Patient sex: M
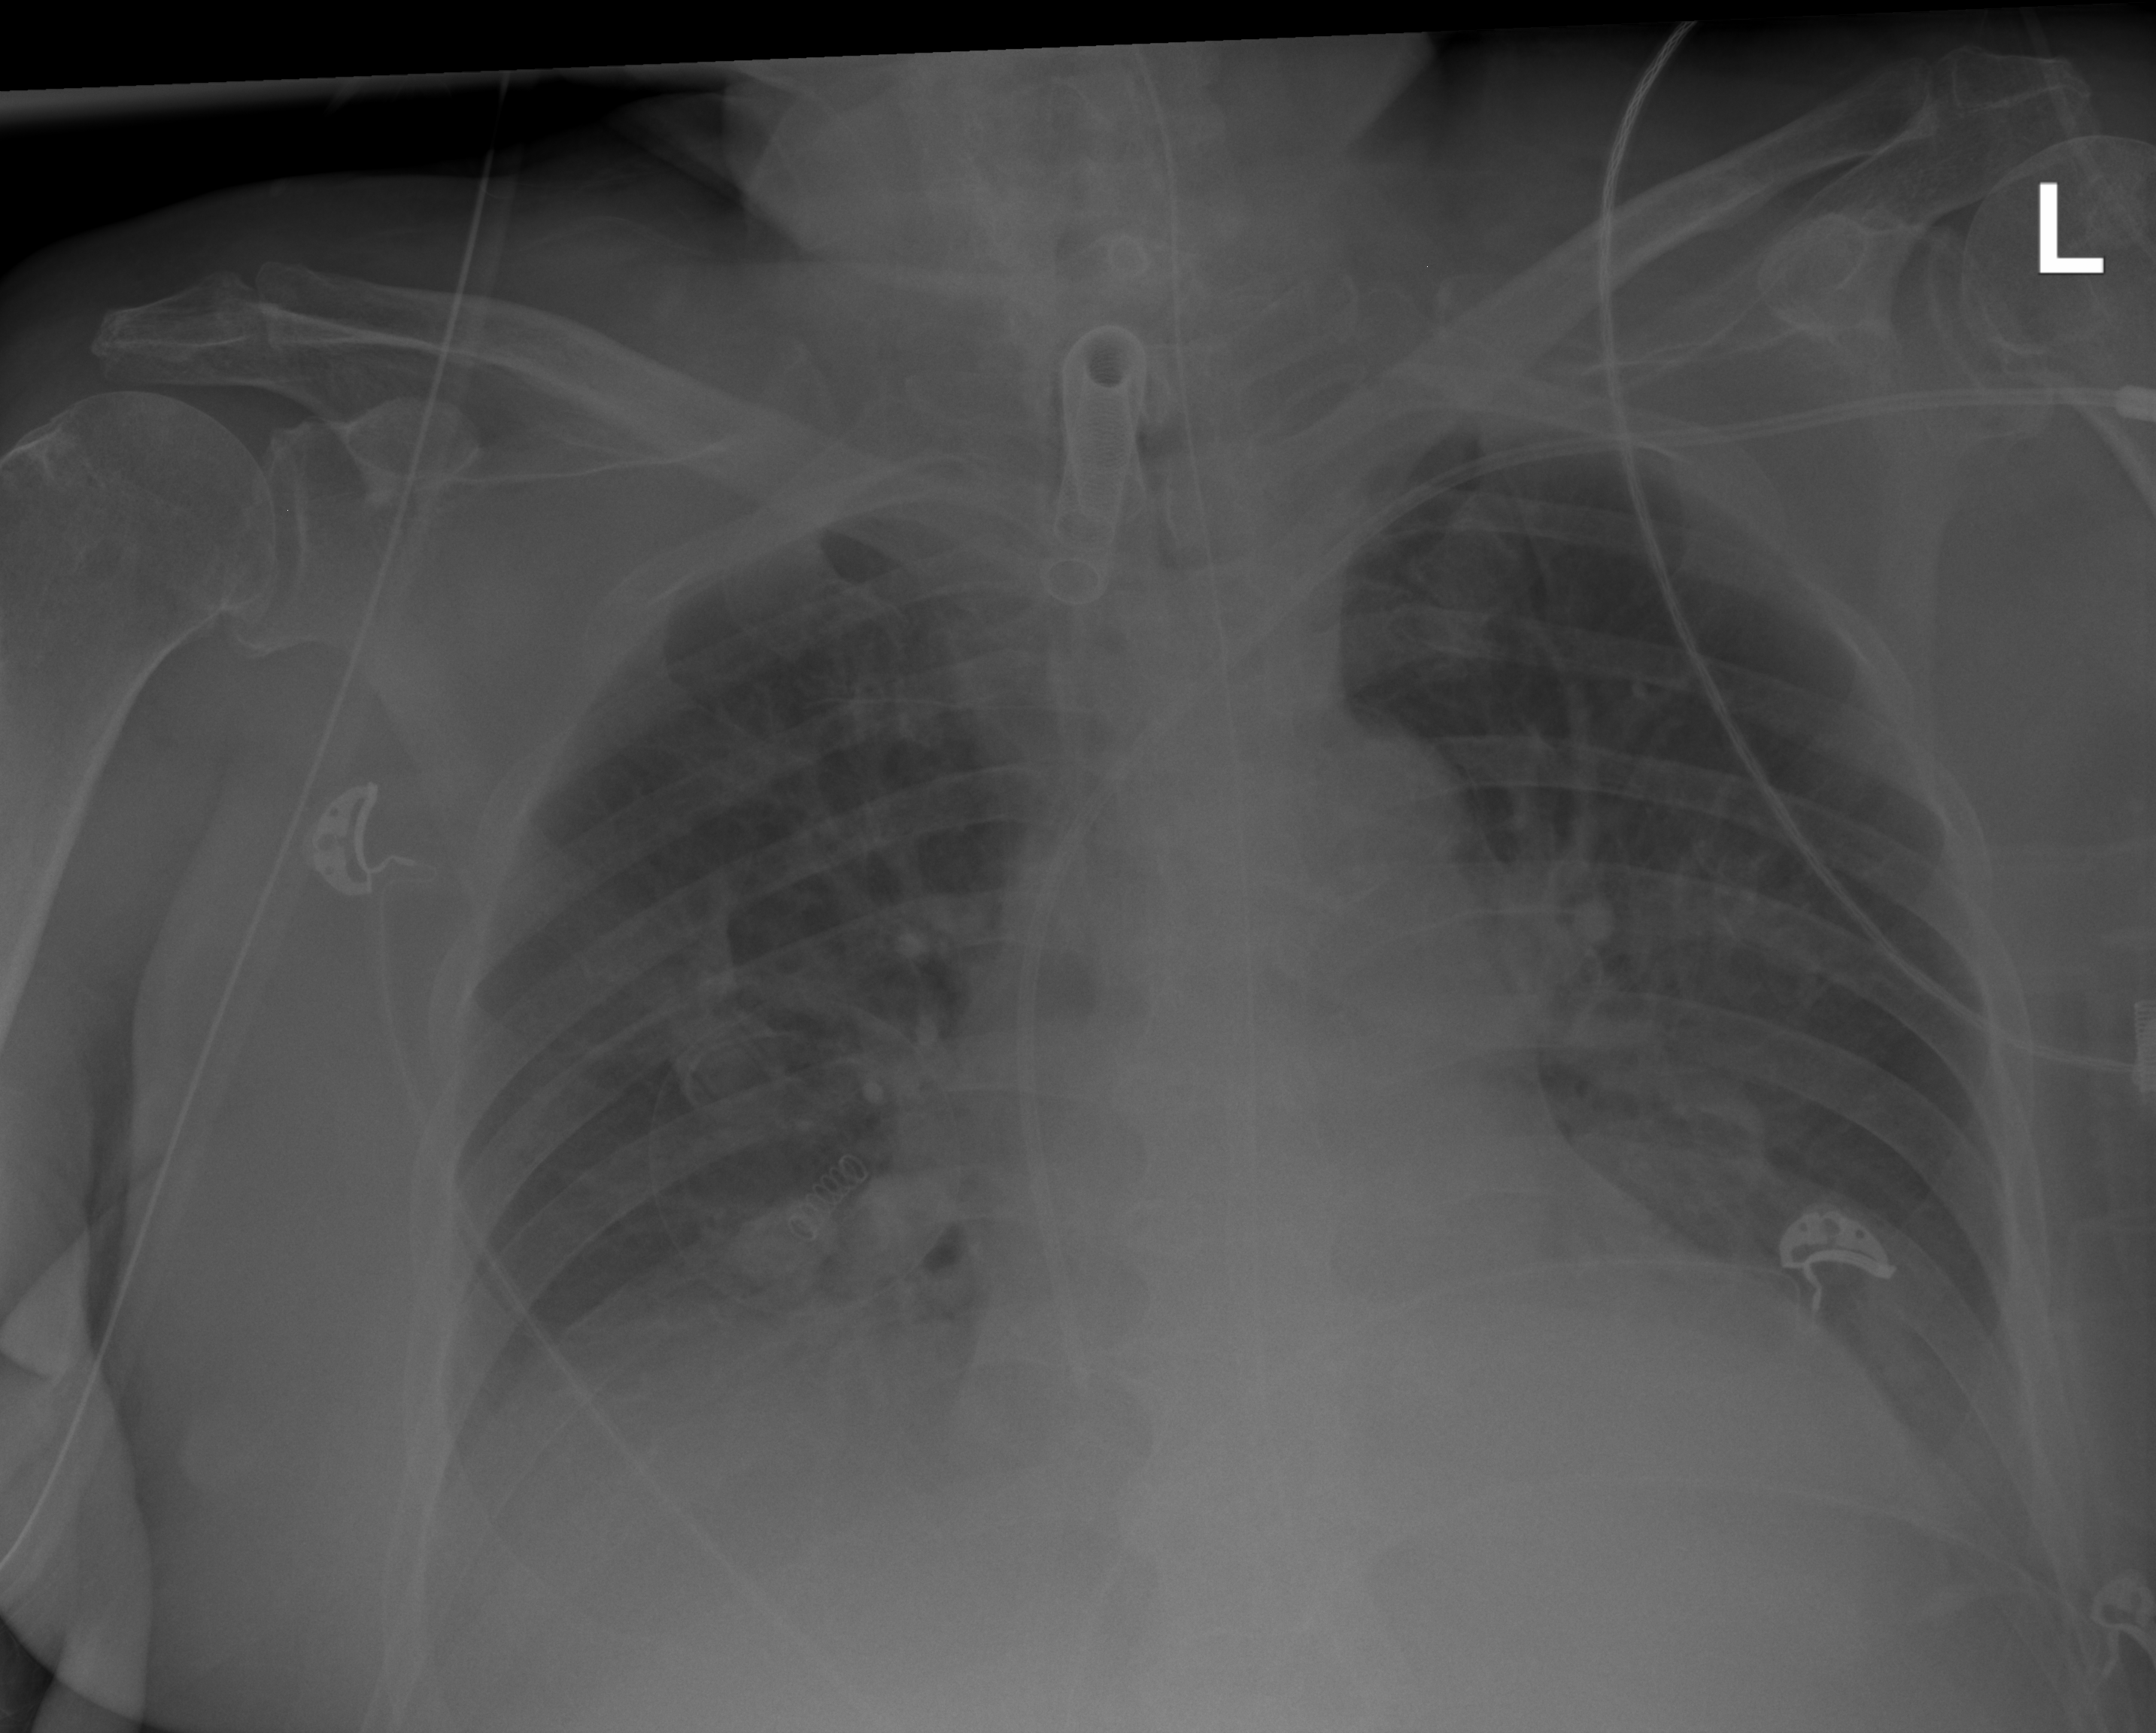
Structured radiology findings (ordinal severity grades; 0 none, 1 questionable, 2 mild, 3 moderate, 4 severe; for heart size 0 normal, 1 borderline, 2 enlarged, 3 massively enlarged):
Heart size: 2
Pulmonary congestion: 2
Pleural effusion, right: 2
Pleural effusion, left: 2
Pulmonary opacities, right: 0
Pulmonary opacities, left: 1
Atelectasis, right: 2
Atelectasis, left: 2